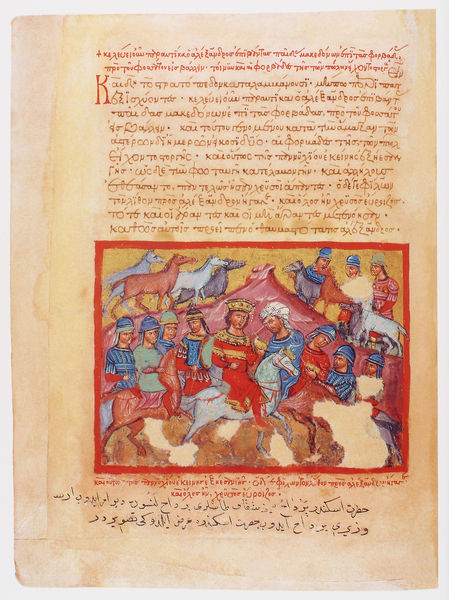
Titel: Der griechische Alexanderroman
Institution: Venedig, Hellenic Institute Codex Gr. 5
Schlagwörter: berg, kämpfer, kleid, hunde, rot, malerei, rahmen, bild, krone, pferd, pferde, reiter, schrift, farbe, könig, soldaten, buch, seite, illustration, initiale, ritter, schimmel, buchseite, arabisch, jesus, islam, roter rahmen, handschrift, zelt, osmane, alexander, koran, mohamed, manuskript, alexanderroman